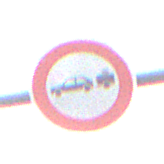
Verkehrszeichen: VerbotPersonenkraftwagenMitAnhaenger
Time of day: Midday
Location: Outdoor (Suburban)
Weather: Overcast
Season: NotSpecified
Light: Natural